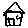
Label: house